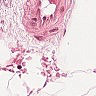
Metastatic tissue present: no